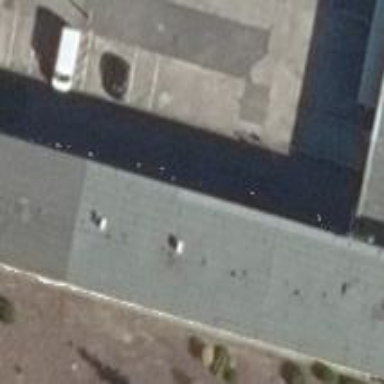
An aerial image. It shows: Commercial building.